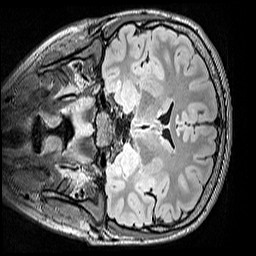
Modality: FLAIR
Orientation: coronal
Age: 13
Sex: male
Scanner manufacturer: siemens
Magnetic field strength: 3 T
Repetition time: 5 s
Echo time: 0.388 s